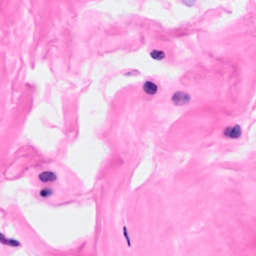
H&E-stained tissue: Breast